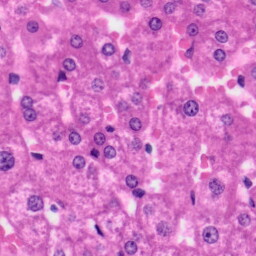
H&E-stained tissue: Liver